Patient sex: M
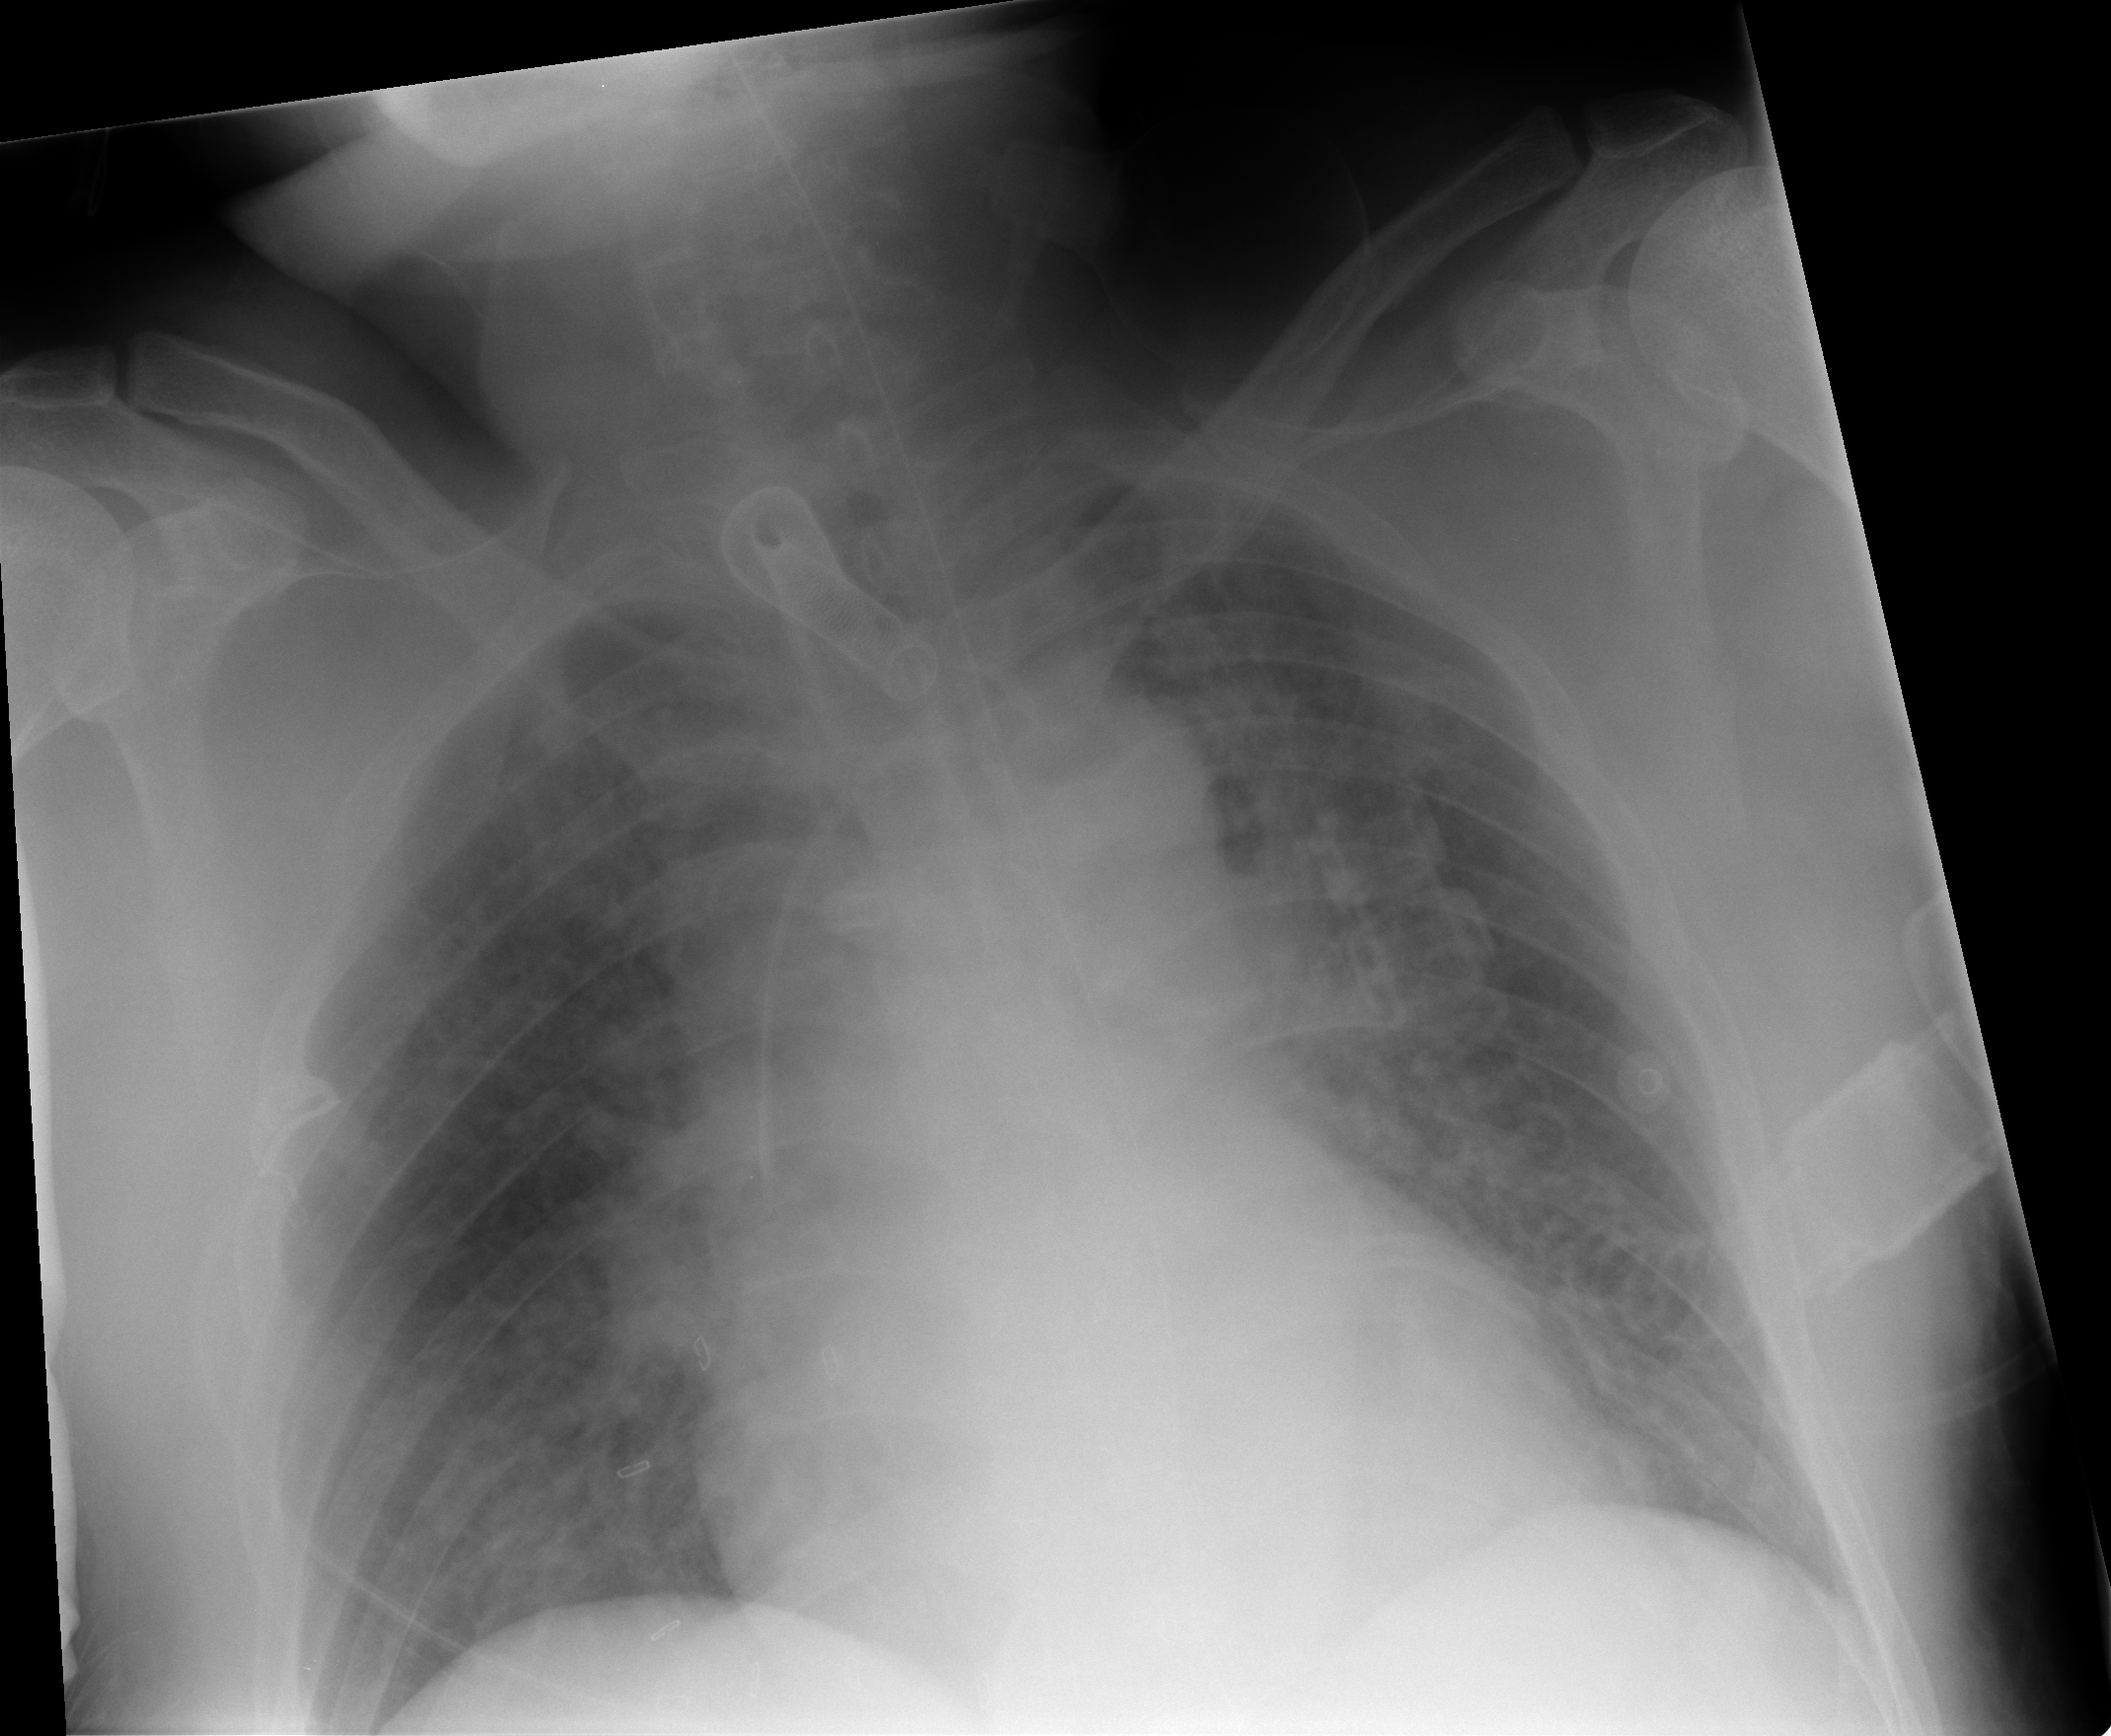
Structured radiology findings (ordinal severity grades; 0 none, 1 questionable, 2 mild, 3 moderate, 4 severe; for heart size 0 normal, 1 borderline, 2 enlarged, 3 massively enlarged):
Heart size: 2
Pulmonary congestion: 2
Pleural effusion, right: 0
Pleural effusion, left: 0
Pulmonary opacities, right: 2
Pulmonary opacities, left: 2
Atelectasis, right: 2
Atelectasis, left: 2